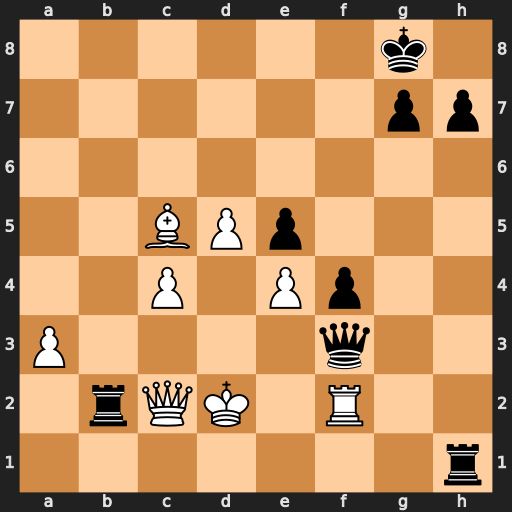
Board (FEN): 6k1/6pp/8/2BPp3/2P1Pp2/P4q2/1rQK1R2/7r
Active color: w
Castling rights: -
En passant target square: -
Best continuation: Rxf3 Rxc2+ Kxc2